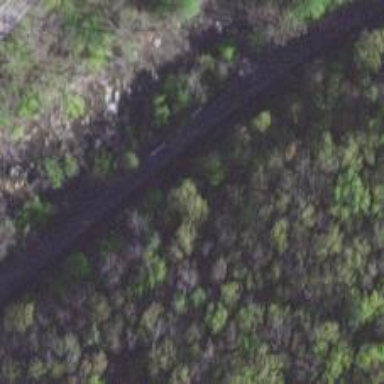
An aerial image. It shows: Railway track.